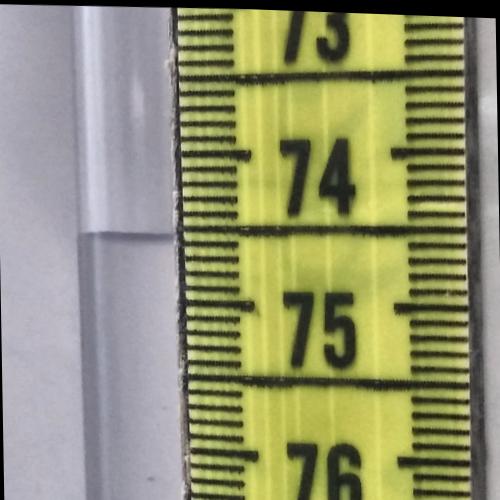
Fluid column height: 74.6 cm